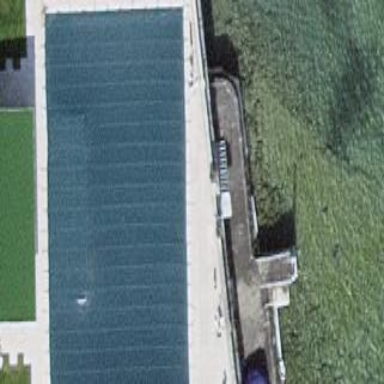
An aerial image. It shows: Swimming pool located in leisure land.